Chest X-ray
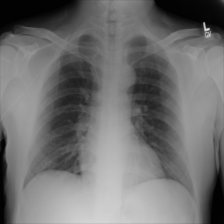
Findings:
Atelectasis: negative
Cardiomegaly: negative
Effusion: negative
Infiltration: negative
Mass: negative
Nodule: negative
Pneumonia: negative
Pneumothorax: negative
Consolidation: negative
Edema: negative
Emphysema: negative
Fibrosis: negative
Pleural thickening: negative
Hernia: negative